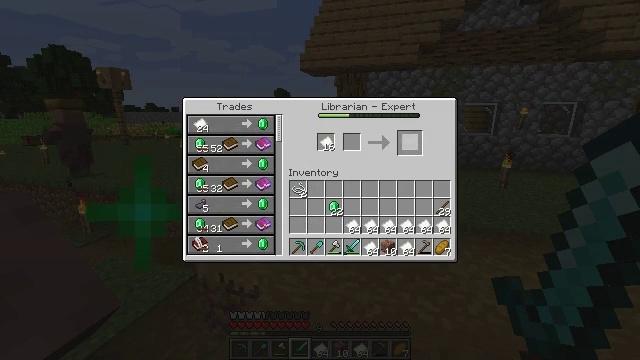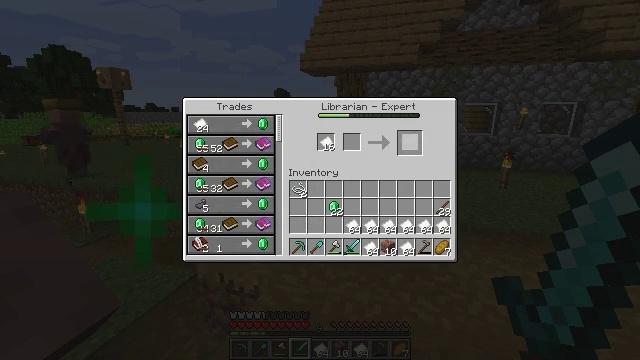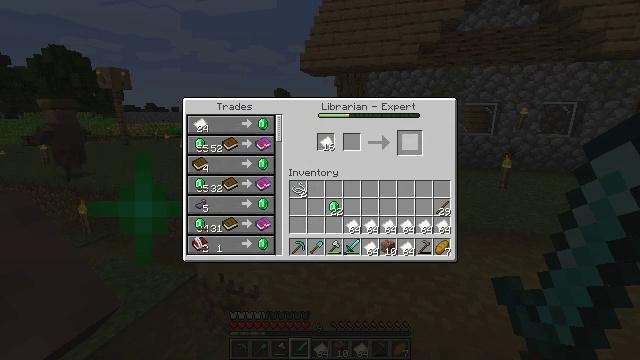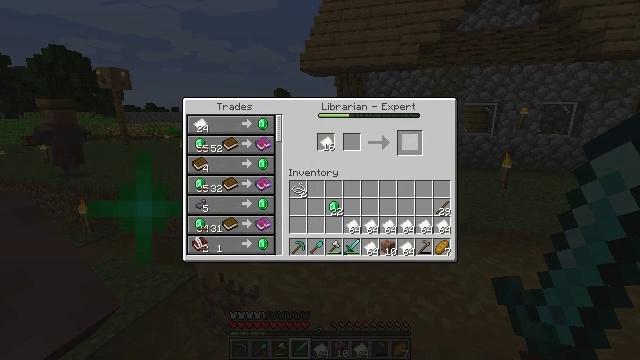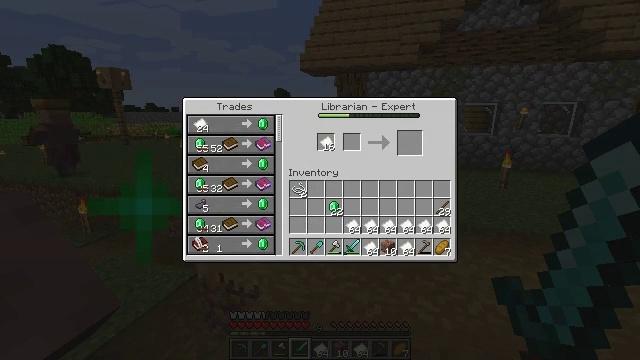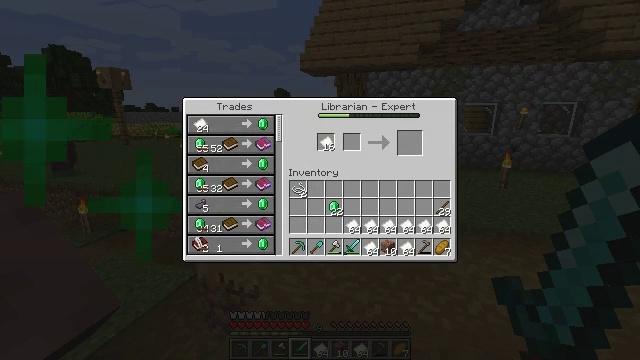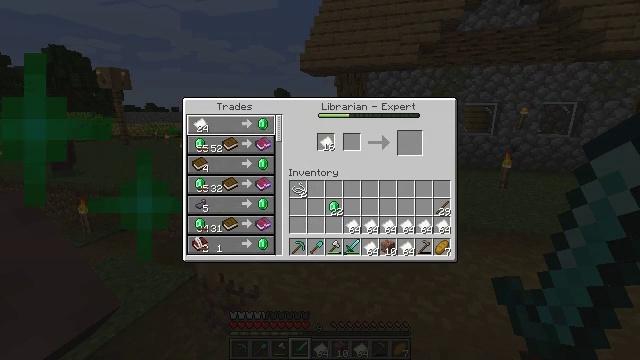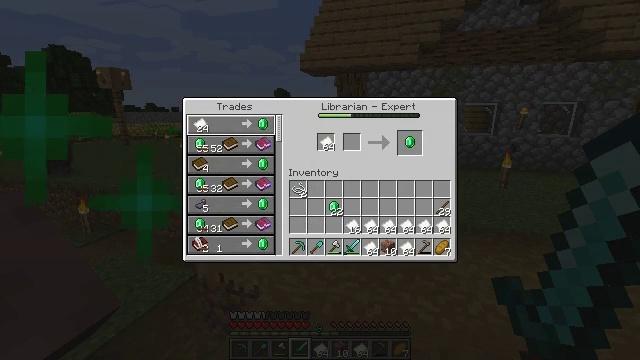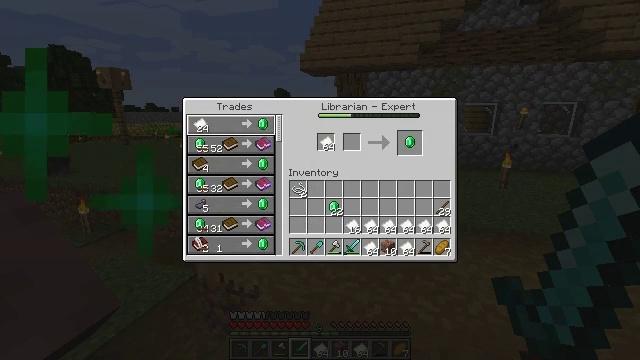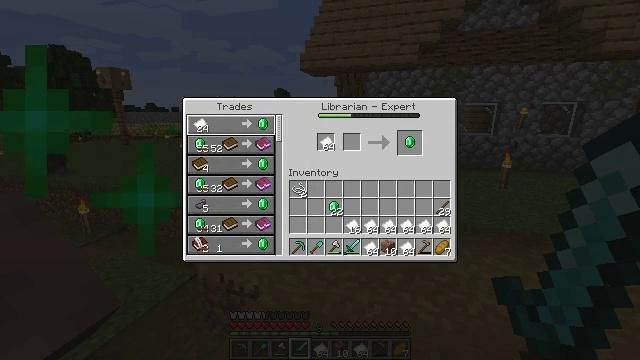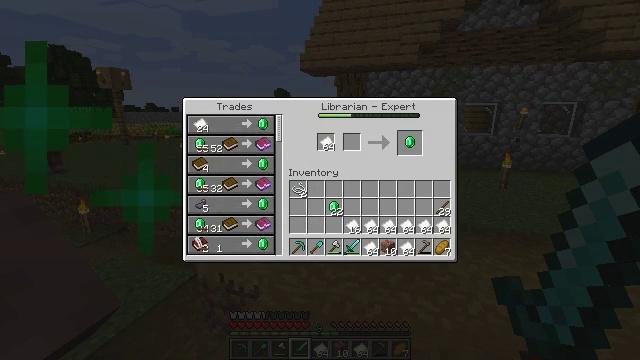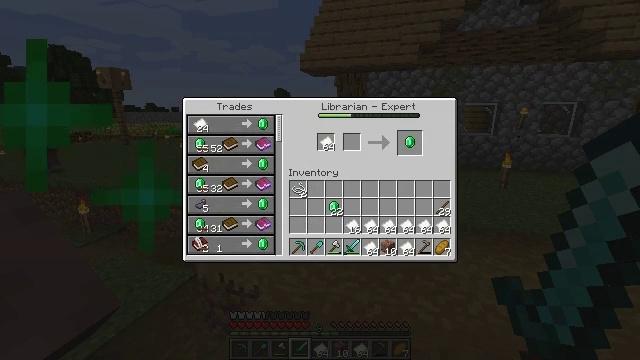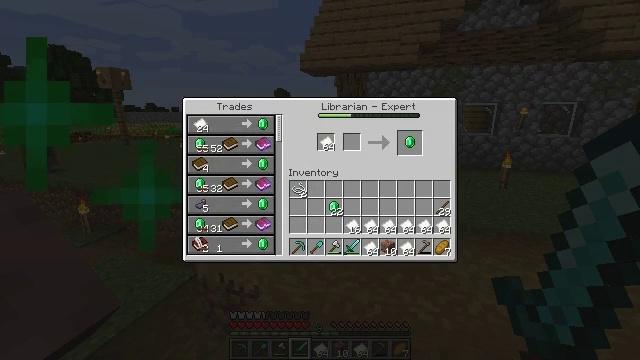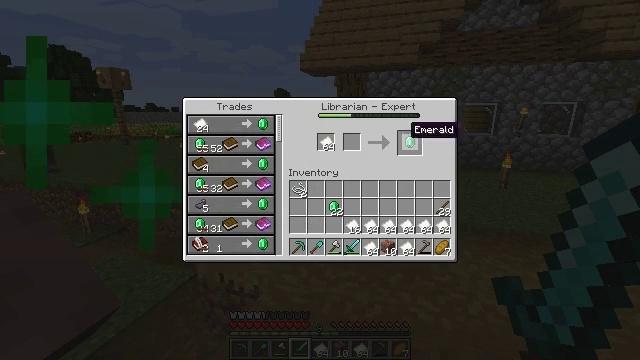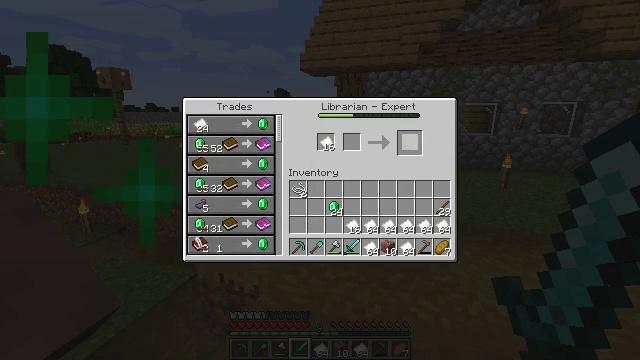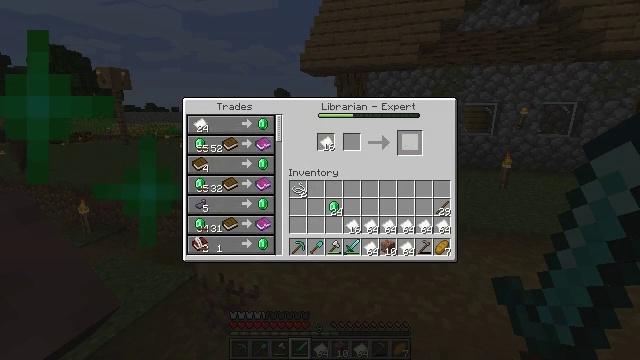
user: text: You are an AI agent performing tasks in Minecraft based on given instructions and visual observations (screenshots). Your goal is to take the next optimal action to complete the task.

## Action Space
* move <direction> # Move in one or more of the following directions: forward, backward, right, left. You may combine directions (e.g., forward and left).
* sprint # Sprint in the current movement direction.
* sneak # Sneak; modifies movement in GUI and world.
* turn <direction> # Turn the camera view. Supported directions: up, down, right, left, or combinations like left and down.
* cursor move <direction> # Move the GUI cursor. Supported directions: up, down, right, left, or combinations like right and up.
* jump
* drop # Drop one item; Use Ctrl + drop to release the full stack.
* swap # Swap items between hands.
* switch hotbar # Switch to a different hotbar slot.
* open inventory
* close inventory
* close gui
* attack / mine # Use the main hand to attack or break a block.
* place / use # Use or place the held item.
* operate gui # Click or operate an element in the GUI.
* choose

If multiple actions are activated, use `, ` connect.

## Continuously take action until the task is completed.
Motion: motion action
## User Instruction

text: Open the crafting table to craft an emerald.
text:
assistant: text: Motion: sneak
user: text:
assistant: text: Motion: sneak
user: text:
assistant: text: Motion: sneak
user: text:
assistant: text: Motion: sneak, cursor move left and up
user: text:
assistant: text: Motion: sneak, cursor move left and up
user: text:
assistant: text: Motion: sneak, cursor move left
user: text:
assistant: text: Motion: sneak, operate gui
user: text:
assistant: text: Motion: sneak, operate gui
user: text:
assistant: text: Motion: sneak, cursor move right, operate gui
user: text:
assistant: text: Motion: sneak, cursor move right
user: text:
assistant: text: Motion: sneak, cursor move right
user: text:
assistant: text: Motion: sneak, cursor move right
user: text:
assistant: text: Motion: sneak, cursor move right
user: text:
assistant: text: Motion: sneak, operate gui
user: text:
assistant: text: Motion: sneak, operate gui
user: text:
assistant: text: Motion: sneak, operate gui
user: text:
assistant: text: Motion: sneak
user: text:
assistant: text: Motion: sneak
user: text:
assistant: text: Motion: sneak
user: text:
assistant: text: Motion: sneak, cursor move left
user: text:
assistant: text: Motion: sneak, cursor move left and up
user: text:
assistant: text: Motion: sneak, cursor move left
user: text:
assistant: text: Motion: sneak, cursor move left
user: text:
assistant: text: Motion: sneak, operate gui
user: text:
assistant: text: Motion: sneak, operate gui
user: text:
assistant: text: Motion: sneak, cursor move right
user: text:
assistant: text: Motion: sneak, cursor move right
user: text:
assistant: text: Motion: sneak, cursor move right
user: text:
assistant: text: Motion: sneak, cursor move right
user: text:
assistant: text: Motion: sneak, cursor move right